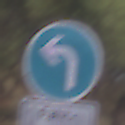
Verkehrszeichen: VorgeschriebeneFahrtrichtungLinks
Zusatzzeichen unten: SonstigeFahrzeugePersonengruppenFrei4
Umgebung: Outdoor, RoadRail
Tageszeit: Midday
Wetter: Clear
Licht: Natural
Jahreszeit: NotSpecified
Kontrast: HighContrast